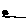
Label: flower